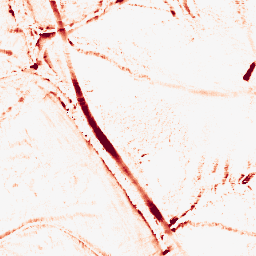
Category: morphological
Decomposition family: morphological_ellipse
Decomposition parameters: operation: opening
width: 10
height: 10
Upsampling method: quadratic
Upsampling parameters: scale: 4
Upsampling scale: 4